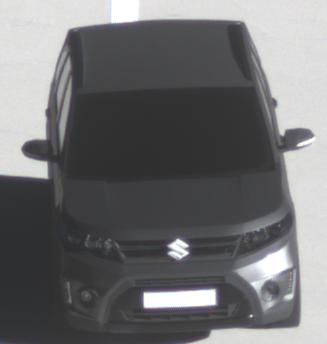
Make: Suzuki
Model: Vitara 1.6
Detailed model: Vitara (LY)
Model produced from: 2015/04
Model produced until: 2018/08
Doors: 5
Color: gray
Road condition: dry road
Daytime: morning or afternoon
Contrast: high contrast